Lunar surface albedo tile
Center latitude: 30.932
Center longitude: -29.36
Resolution (meters per pixel, mean): 139.9
Tile area (km^2): 19714.25
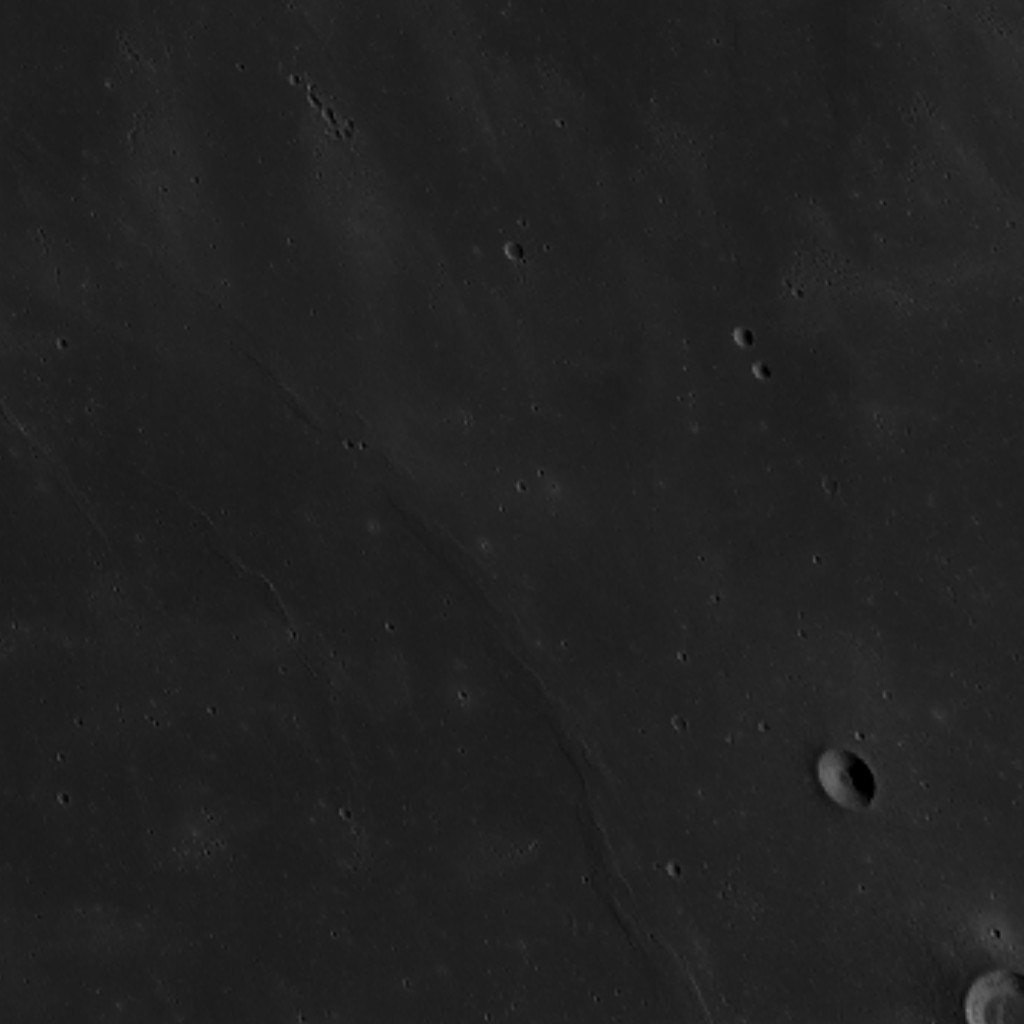